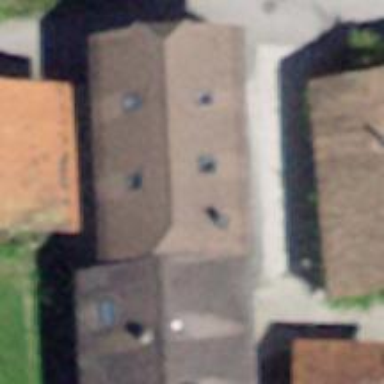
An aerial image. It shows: Half-hipped roof on semi-detached house.